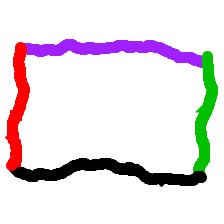
Shape: rectangle